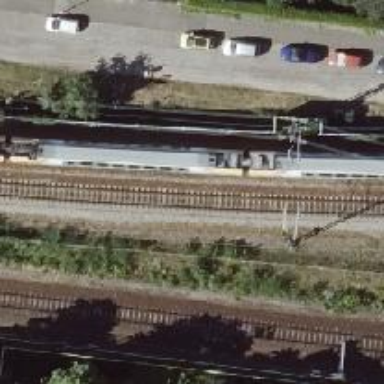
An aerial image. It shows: Railway track with contact lines for electrification.